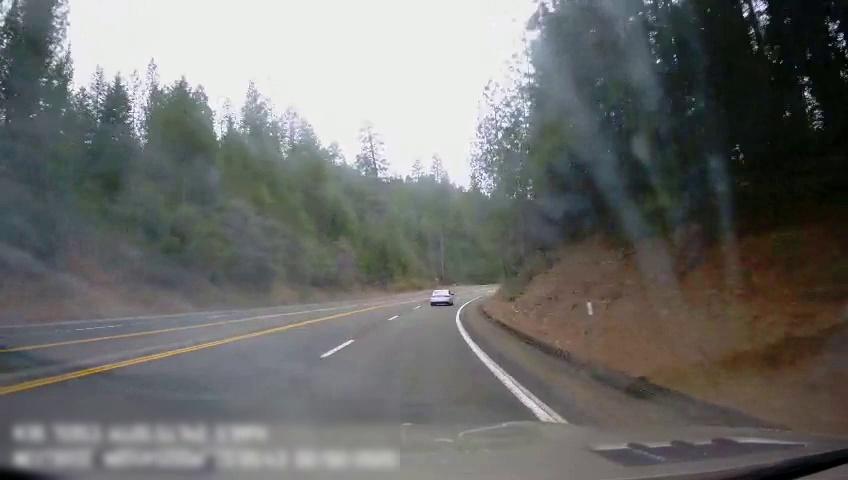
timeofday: Day
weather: Cloudy
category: Drivable Space
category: Vehicles | Car
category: Lanes | Opposite Lane
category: Lanes | Opposite Lane
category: Lanes | Alternate Lane
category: Lanes | Opposite Lane
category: Lanes | Current Lane
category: Lanes | Current Lane